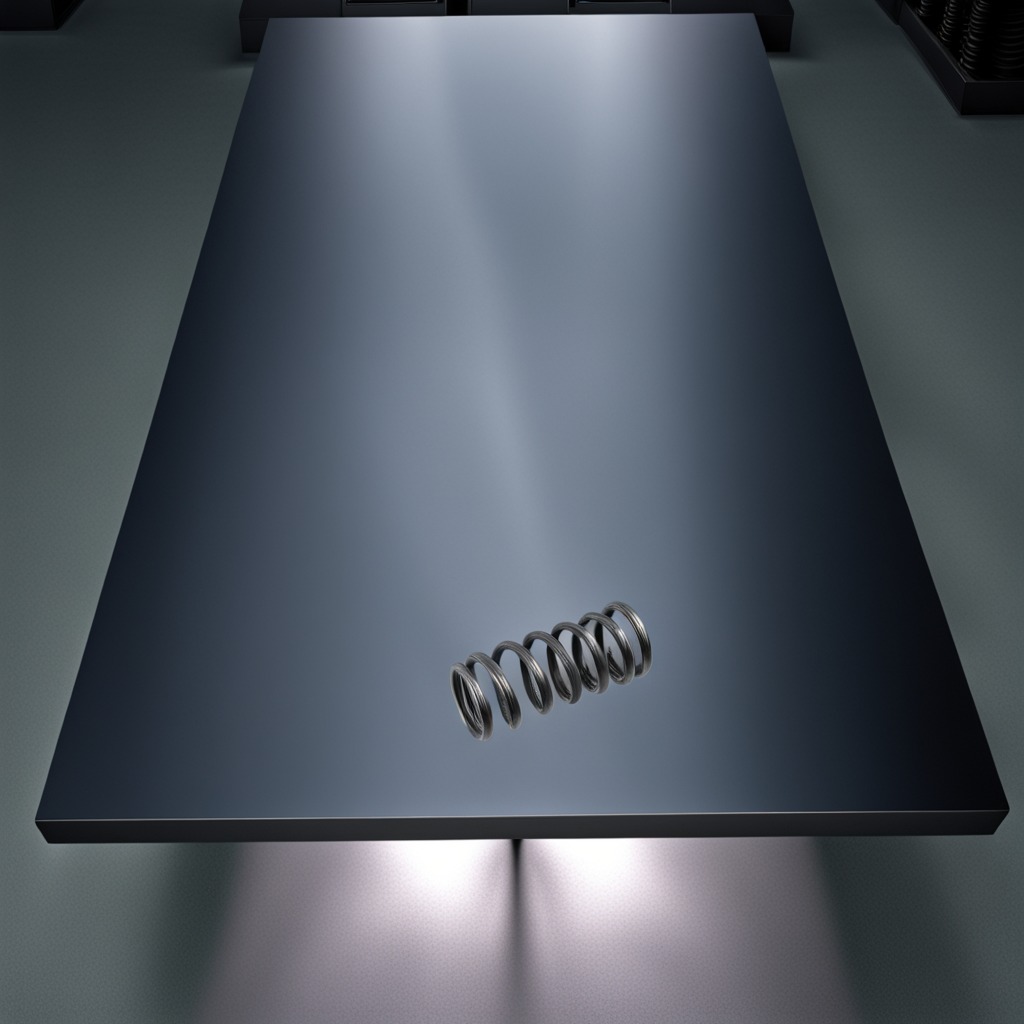
A coiled metal spring is lying on the tabletop.